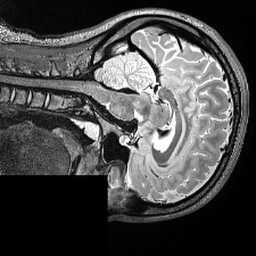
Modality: T2w
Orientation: sagittal
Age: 22
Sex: female